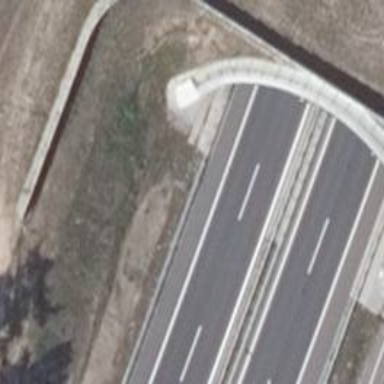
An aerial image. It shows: Trunk highway passing through tunnel on motorroad.